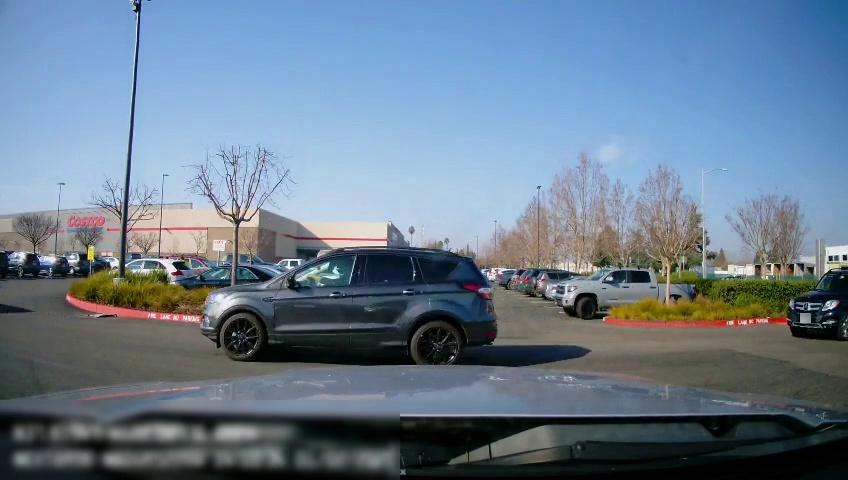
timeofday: Day
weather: Sunny
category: Drivable Space
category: Vehicles | SUV
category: Vehicles | SUV
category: Vehicles | Truck
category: Vehicles | Car
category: Vehicles | SUV
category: Vehicles | SUV
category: Vehicles | SUV
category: Vehicles | SUV
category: Vehicles | SUV
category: Vehicles | Car
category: Vehicles | Car
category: Vehicles | Car
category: Vehicles | Truck
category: Vehicles | Truck
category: Vehicles | SUV
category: Vehicles | SUV
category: Vehicles | SUV
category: Vehicles | SUV
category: Vehicles | Car
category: Vehicles | Car
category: Traffic | Signs